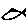
Label: fish